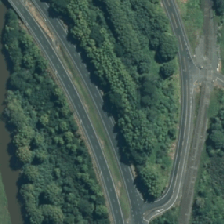
Land cover: broadleaved_indigenous_hardwood